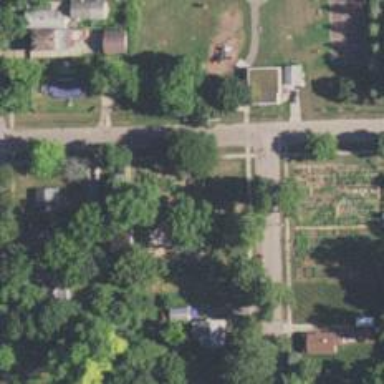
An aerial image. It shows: Community garden filled with leisure land.